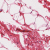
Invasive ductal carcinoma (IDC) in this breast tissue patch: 0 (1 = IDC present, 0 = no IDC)